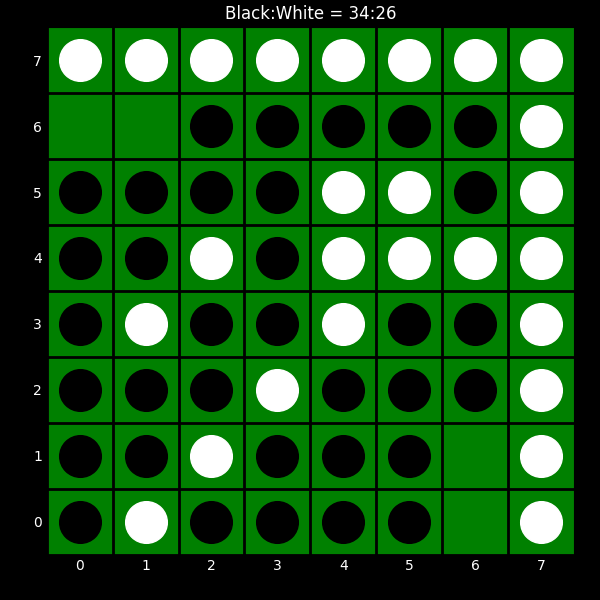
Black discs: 34
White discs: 26